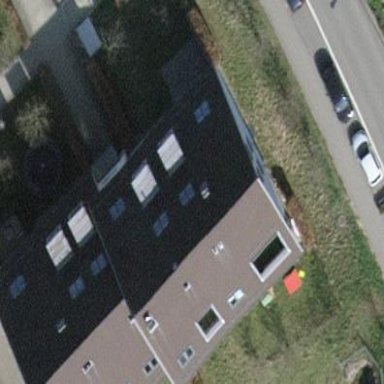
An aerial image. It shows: Image showing building with apartments.